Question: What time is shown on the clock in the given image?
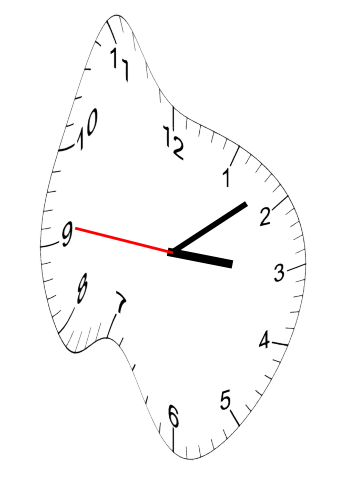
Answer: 03:08:46